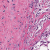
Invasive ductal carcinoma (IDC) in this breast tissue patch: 0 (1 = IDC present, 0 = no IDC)